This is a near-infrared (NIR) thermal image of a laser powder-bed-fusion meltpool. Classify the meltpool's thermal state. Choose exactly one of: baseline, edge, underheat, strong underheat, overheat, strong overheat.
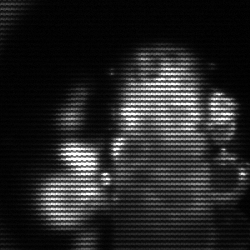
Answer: strong underheat